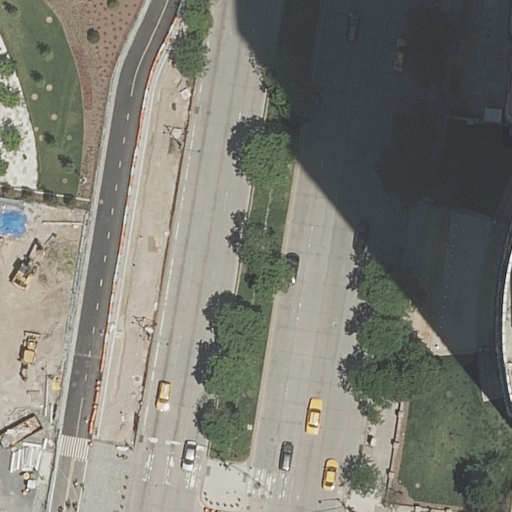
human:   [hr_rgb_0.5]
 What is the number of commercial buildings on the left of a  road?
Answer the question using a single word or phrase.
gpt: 0

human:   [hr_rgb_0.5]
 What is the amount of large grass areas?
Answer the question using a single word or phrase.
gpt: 1

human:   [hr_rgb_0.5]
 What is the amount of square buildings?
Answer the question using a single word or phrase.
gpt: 0

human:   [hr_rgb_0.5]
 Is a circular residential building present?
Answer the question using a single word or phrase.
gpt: no

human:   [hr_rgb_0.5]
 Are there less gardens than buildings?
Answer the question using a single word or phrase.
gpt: yes

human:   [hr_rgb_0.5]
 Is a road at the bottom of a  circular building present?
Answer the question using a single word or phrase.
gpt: no

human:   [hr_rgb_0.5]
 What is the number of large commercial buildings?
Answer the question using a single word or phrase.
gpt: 0

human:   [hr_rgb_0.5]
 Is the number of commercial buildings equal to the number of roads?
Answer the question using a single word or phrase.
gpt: no

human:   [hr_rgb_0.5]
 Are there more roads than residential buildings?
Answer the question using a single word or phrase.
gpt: yes

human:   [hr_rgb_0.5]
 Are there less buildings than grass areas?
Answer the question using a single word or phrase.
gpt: no

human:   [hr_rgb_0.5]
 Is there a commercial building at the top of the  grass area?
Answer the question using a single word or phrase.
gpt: no

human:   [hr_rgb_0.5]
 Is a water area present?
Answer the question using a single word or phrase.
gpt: no

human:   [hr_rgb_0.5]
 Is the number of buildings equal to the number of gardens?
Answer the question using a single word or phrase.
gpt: no

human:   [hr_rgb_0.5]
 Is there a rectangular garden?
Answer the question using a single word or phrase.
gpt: yes

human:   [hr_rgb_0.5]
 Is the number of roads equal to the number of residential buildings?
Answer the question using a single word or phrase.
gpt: no

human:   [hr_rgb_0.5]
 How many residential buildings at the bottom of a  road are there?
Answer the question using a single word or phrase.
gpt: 1

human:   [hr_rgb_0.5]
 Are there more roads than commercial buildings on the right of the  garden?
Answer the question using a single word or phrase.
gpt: yes

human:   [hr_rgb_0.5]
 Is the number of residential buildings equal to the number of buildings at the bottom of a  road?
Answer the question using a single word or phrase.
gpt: no

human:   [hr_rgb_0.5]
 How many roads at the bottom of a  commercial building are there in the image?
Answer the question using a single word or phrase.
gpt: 0

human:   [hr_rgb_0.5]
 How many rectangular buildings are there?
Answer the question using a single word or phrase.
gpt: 1

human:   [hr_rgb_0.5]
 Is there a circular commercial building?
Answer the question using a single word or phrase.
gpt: no

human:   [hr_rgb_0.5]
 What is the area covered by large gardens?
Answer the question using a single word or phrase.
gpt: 0m2

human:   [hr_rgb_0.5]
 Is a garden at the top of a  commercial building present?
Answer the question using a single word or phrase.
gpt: no

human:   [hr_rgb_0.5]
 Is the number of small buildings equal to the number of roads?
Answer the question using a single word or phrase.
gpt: no

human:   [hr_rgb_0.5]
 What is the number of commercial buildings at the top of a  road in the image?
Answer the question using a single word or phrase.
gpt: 0

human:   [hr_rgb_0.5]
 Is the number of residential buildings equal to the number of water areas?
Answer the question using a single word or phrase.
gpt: no

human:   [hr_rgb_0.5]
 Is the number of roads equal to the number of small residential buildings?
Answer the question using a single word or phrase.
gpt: no

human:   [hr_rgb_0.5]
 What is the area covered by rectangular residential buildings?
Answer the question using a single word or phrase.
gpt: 0m2

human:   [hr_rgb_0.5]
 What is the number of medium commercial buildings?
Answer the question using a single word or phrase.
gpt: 0

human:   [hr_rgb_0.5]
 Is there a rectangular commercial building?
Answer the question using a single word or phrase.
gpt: no

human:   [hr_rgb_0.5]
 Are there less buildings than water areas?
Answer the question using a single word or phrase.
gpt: no

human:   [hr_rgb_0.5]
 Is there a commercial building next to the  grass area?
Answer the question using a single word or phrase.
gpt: no

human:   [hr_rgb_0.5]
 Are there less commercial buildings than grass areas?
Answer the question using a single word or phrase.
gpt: yes

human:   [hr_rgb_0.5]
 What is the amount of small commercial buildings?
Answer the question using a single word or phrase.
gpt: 0

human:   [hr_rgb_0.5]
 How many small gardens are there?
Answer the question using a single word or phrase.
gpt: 1

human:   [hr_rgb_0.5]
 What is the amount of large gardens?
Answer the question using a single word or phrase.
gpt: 0